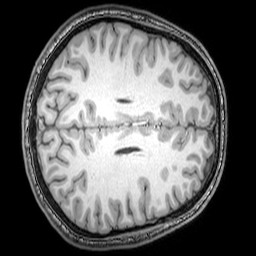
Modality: T1w
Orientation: axial
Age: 22
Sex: male
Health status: healthy
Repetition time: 0.081 s
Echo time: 0.037 s